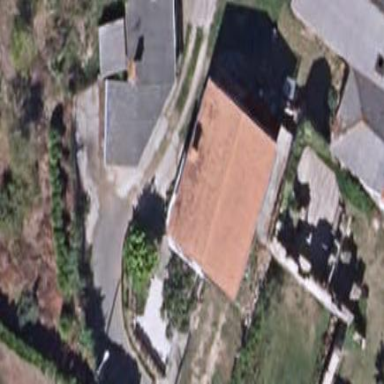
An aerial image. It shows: Simple and straightforward house.